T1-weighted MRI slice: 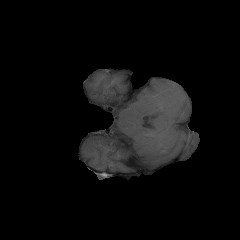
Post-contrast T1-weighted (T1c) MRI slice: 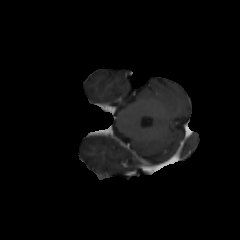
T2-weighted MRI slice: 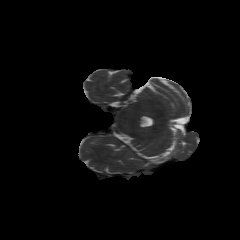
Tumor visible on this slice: no